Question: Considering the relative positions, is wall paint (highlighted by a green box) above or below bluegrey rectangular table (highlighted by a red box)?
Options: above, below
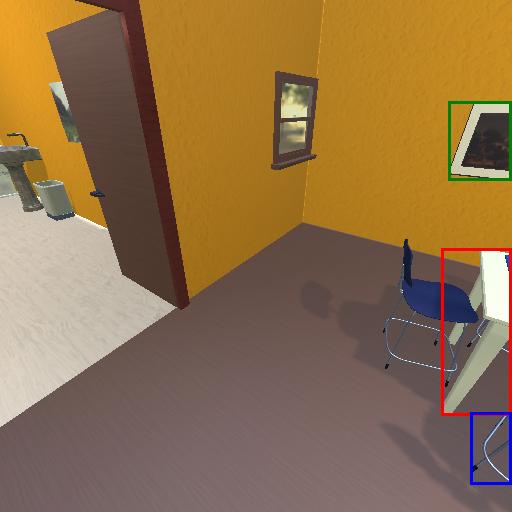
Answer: above